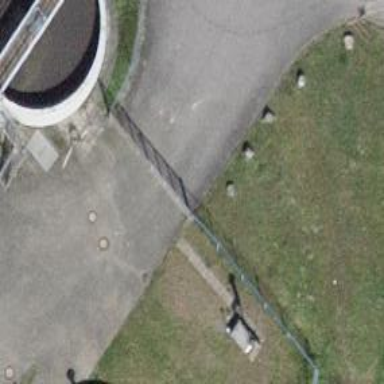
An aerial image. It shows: Gate.